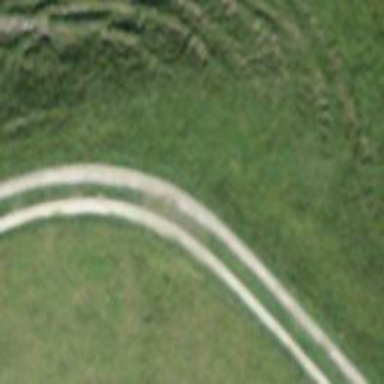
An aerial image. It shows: Track with compacted grade3 surface.